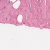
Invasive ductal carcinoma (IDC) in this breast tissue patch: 1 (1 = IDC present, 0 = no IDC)